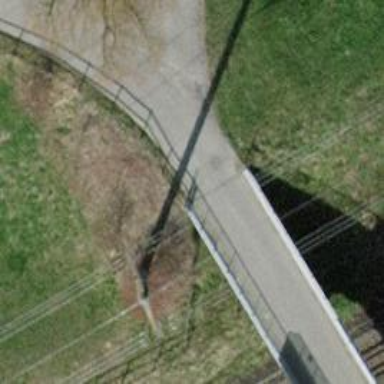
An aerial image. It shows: Residential road with bridge.